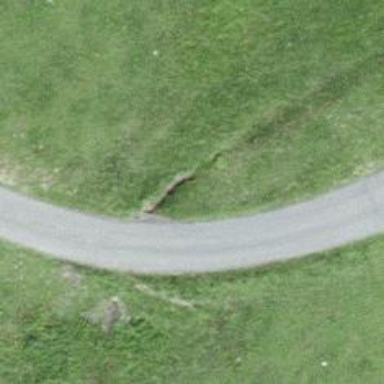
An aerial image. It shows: Unclassified road with asphalt surface.